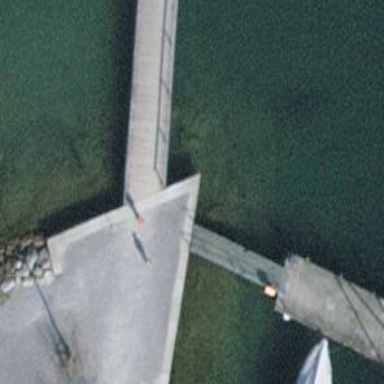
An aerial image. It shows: Footway bridge made of metal with pier.